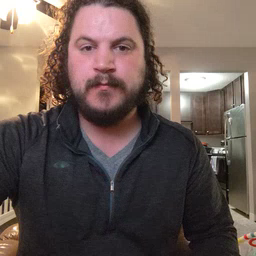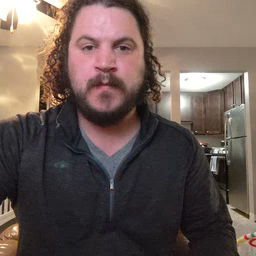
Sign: white